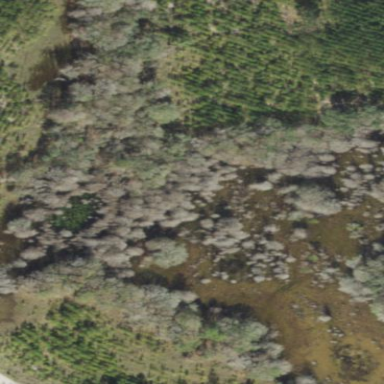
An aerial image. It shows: Swamp in wetland area.